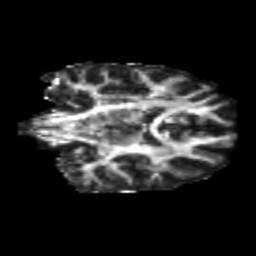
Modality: FA
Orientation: coronal
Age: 21
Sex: female
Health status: healthy
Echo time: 0.074 s